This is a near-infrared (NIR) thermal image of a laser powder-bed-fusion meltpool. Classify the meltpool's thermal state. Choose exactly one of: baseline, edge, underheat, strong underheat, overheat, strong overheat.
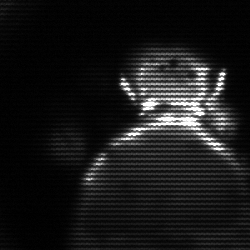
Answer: baseline